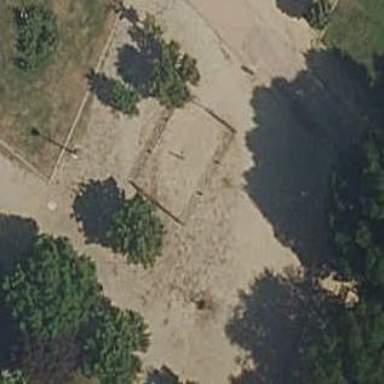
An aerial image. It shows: Dog park enclosed by fence.